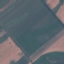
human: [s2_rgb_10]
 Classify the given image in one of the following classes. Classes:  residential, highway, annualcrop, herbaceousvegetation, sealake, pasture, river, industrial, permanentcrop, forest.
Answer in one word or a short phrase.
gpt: AnnualCrop